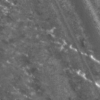
Label: not_dusty